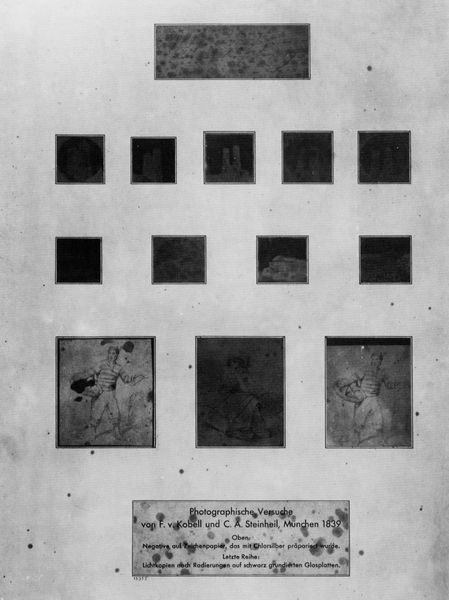
Titel: Ansichten von Gebäuden in München
Künstler: Steinheil und Kobell
Standort: München
Institution: Deutsches Museum
Schlagwörter: dunkel, mann, weiß, landschaft, menschen, sitzen, frau, glas, grau, schwarz, zeichnung, muster, wand, mensch, rahmen, bild, feld, felder, figur, blatt, schrift, bilder, fotos, papier, mauer, tafel, kartusche, inschrift, streifen, korb, platte, bauer, collage, foto, fotografie, photographie, rechtecke, schild, eckig, rechteck, münchen, schwarz weiss, stich, illustration, text, plakette, soldat, beschriftung, reihe, matrose, tinte, photo, ausstellung, flecken, quadrate, serie, fleckig, aufreihung, museum, skizzen, entwicklung, kleckse, geometrie, quadrat, viereck, beschädigung, anordnung, zeichnungen, miniaturen, schrifttafel, ausschnitte, etikett, kobell, bildfolge, atlas, daguerrotypie, folge, versuche, photos, säen, album, negative, plaketten, 1839, säurefrass, 17, frühe photographie, photographische versiche, steinheil, chphotos, passpertout, steinhel, siebzehn, testblatt, photographische